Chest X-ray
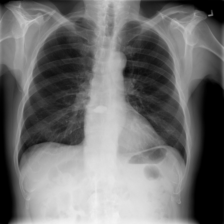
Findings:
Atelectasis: negative
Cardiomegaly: negative
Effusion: negative
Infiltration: negative
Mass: negative
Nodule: negative
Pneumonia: negative
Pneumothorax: negative
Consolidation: negative
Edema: negative
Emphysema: negative
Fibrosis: negative
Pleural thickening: negative
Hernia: negative